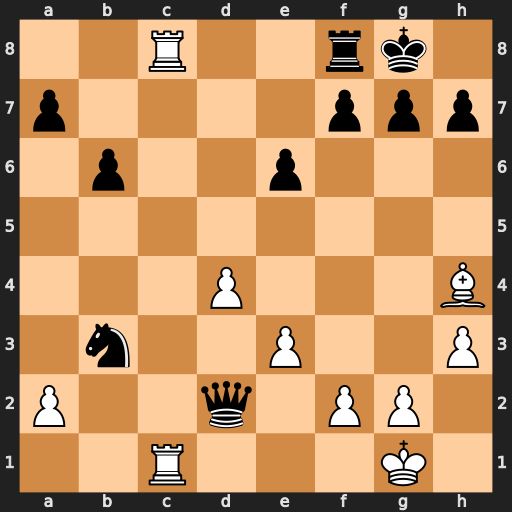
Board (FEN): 2R2rk1/p4ppp/1p2p3/8/3P3B/1n2P2P/P2q1PP1/2R3K1
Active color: w
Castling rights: -
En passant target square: -
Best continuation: Rxf8+ Kxf8 Rc8#